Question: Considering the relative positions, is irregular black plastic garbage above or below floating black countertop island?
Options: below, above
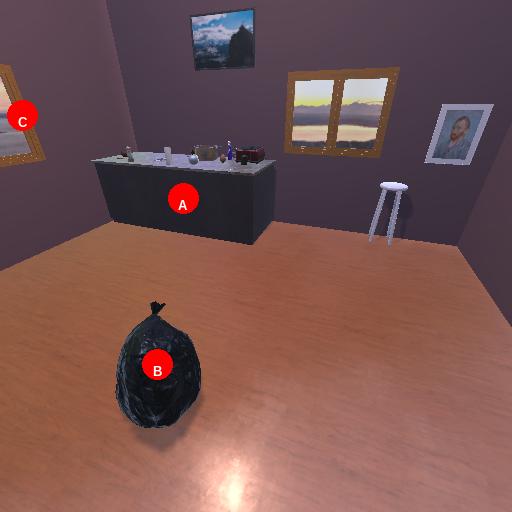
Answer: below